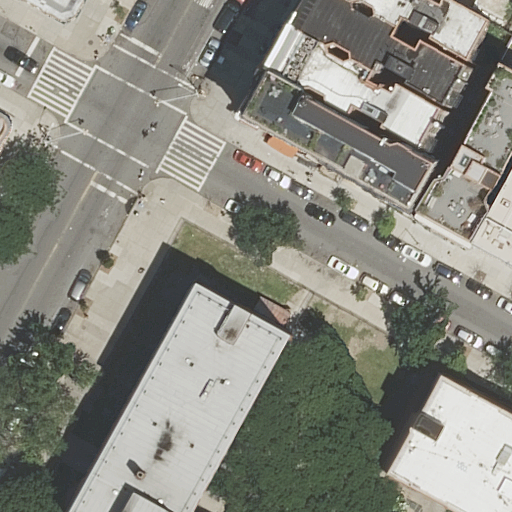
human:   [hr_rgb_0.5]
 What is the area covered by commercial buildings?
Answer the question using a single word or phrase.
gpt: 0m2

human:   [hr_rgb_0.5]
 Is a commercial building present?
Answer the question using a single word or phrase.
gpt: no

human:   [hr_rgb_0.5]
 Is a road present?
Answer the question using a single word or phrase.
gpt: yes

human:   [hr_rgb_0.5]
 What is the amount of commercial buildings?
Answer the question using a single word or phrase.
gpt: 0

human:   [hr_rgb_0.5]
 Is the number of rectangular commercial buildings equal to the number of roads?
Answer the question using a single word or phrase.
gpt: no

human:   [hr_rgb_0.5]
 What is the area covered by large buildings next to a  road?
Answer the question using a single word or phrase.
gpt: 2866m2

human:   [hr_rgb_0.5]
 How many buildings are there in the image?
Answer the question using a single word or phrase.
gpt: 11

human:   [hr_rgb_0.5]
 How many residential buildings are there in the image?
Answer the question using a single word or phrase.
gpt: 11

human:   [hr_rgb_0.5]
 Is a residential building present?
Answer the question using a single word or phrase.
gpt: yes

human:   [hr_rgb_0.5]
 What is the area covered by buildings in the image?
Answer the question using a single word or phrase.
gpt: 4761m2

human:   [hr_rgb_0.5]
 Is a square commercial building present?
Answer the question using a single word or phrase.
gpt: no

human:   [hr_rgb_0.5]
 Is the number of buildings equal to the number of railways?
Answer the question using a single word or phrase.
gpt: no

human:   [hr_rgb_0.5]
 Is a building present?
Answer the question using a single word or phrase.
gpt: yes

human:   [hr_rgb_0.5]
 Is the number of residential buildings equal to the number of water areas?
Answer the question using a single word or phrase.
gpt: no

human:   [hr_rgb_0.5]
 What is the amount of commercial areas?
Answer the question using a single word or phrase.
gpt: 0

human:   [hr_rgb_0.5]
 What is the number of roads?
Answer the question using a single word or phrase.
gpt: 3

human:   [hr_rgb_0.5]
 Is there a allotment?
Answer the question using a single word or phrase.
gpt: no

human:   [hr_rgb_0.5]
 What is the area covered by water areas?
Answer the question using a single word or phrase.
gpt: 0m2

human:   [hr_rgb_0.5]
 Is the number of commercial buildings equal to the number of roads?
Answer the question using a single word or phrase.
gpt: no

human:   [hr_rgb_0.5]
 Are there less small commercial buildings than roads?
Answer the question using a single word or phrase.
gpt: yes

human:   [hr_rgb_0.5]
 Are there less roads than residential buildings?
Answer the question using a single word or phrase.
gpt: yes

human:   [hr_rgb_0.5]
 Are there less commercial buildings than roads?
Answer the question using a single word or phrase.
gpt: yes

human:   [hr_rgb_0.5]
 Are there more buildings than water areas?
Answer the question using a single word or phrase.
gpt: yes

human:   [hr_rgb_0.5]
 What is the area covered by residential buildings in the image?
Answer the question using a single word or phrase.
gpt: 4761m2

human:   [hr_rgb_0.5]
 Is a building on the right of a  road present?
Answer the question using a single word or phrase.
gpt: yes

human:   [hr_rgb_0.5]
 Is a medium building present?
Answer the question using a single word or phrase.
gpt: yes

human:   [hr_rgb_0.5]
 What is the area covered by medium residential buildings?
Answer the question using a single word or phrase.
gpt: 1822m2

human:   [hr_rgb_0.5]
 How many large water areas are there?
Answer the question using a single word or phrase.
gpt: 0

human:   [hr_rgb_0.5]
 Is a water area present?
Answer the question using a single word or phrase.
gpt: no

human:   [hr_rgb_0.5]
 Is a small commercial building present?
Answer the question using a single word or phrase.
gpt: no

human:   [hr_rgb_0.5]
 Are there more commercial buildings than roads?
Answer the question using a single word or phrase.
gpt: no

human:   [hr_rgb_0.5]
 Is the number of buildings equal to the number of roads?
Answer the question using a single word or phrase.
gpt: no

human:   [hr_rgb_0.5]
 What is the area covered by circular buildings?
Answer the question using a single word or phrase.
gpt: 0m2

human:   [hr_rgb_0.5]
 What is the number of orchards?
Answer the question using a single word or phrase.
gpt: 0

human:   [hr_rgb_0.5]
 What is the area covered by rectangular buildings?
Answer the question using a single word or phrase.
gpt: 1456m2

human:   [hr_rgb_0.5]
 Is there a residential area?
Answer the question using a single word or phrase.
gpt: no

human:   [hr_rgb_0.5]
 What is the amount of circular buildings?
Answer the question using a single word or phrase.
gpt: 0

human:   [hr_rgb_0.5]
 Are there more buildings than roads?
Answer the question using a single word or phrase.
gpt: yes

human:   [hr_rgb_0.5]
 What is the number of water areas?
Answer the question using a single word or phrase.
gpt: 0

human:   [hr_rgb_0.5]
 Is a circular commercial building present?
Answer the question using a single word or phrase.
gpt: no

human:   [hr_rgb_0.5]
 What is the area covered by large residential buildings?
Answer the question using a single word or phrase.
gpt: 2866m2

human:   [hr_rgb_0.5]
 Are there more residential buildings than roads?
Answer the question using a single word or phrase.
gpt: yes

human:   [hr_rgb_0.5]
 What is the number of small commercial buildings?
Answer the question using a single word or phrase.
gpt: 0

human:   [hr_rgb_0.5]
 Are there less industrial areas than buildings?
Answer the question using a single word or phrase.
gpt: yes

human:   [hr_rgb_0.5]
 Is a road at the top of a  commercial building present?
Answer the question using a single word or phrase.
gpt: no

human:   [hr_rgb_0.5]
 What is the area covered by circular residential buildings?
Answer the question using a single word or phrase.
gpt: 0m2

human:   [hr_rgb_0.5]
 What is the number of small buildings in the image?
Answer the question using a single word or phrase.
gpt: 2

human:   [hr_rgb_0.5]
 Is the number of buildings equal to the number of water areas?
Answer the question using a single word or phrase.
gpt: no

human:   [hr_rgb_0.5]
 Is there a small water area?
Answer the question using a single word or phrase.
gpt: no

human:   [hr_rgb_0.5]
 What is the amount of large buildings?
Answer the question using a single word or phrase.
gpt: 3

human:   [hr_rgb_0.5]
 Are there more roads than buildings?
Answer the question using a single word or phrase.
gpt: no

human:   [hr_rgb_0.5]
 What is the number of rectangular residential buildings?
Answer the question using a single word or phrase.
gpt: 4

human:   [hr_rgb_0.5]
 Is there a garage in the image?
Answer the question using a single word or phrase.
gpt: no

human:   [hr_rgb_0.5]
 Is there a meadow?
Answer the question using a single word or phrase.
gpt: no

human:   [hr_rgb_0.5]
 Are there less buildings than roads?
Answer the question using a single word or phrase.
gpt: no

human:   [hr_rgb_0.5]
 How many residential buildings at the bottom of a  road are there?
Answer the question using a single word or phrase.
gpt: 3

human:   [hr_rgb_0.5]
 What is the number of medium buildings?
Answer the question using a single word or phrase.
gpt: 6

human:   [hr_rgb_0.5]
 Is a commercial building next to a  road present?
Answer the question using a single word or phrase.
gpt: no

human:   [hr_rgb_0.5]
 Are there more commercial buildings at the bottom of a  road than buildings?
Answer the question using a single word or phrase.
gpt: no

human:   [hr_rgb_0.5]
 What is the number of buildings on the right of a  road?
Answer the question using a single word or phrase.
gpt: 8

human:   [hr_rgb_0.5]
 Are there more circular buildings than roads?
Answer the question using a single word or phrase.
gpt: no

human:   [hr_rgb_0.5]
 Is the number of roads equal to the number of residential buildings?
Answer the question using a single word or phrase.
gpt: no

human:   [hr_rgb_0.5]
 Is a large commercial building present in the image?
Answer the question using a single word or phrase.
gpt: no

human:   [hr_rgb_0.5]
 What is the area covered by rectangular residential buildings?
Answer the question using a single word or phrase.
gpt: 1456m2